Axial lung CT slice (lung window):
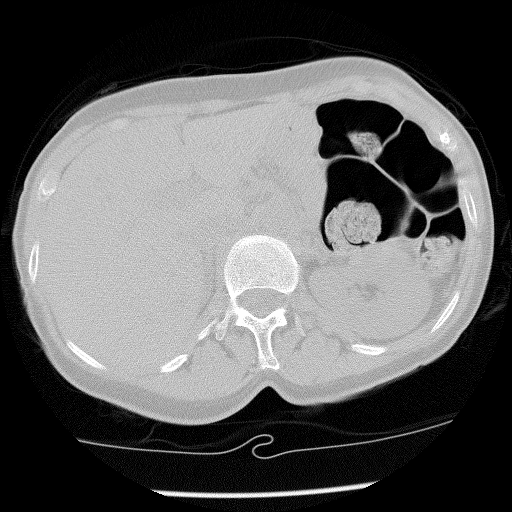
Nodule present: no